Question: I'm having a problem with the TinyMCE Template selection window.
Templates is a TinyMCE plugin that (I think) uses jqueryUI to open a popup window which allows the author to select from a collection of ready-built html templates.
This is all working fine. The problem I'm having is that the popup window is too big
I've created a TinyMCE fiddle here: <URL>

If you click the Template button (see image) the popup opens, but then it's not possible to click the button because it's off the bottom of the page.
Is there a way to
- -
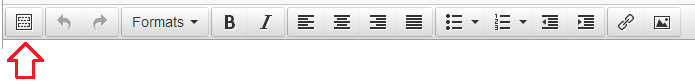
Answer: I found some additional settings:
'''
template_popup_height : 300
template_popup_width : 500
'''
This allows me to set the jQueryUI window properties. Seems to only accept integer numbers (e.g. neither '60%' or '300px' seemed to work)
This has allowed me to at least make the window small enough to fit on the screen